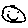
Label: smiley face